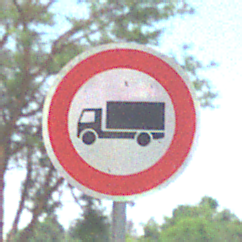
Verkehrszeichen: VerbotFuerKraftfahrzeugeUeberDreiKommaFuenfTonnen
Umgebung: Outdoor, Nature
Tageszeit: Midday
Wetter: Clear
Licht: Natural
Jahreszeit: NotSpecified
Kontrast: HighContrast